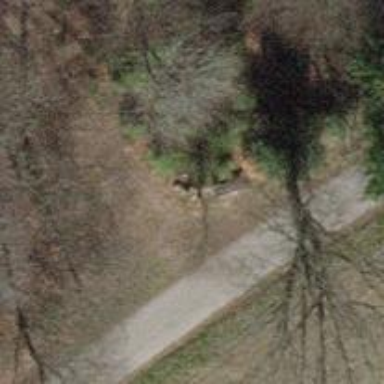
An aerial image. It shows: Bench.